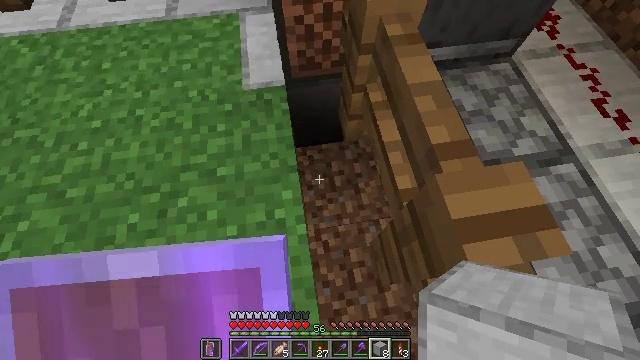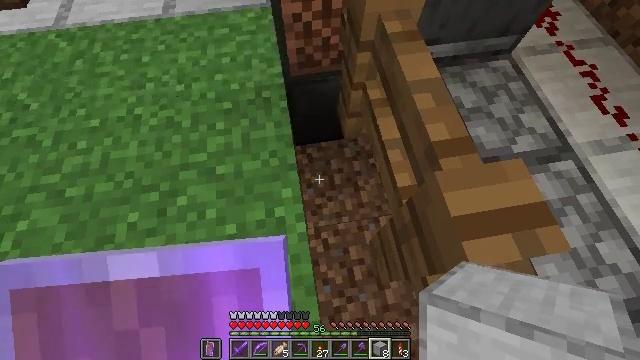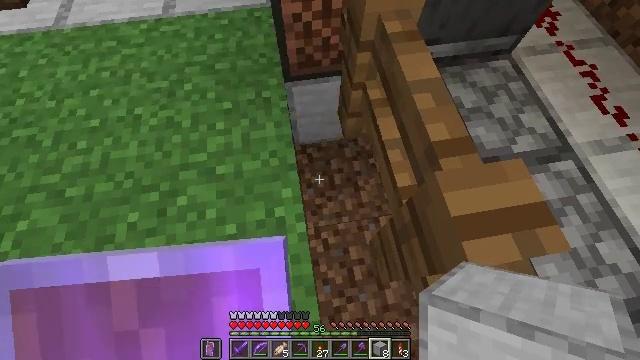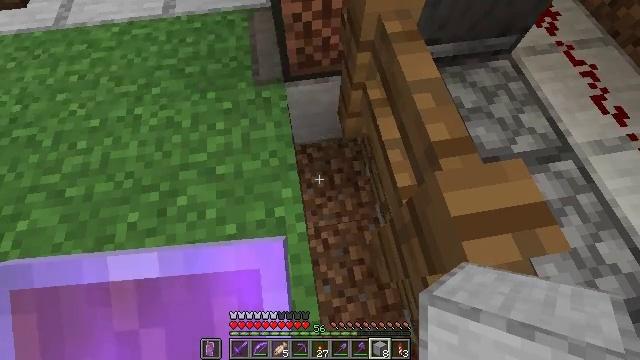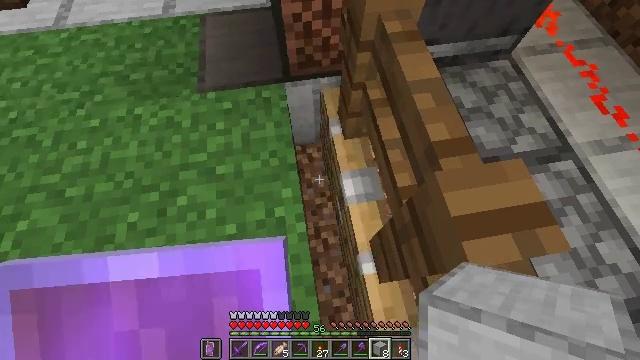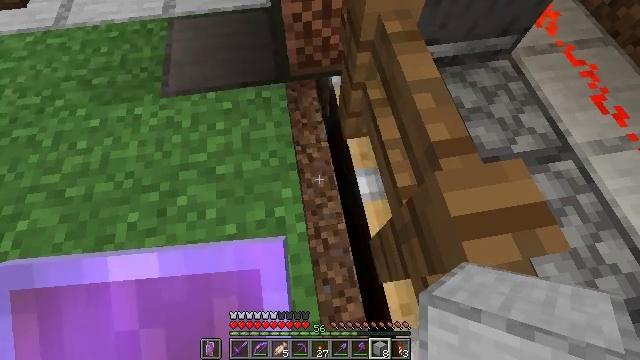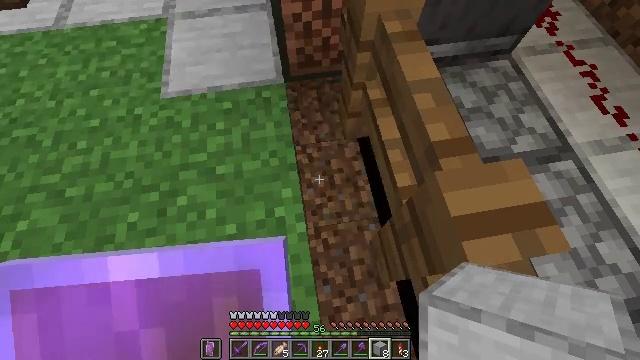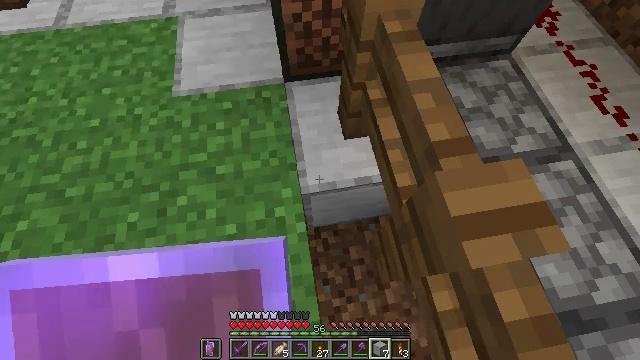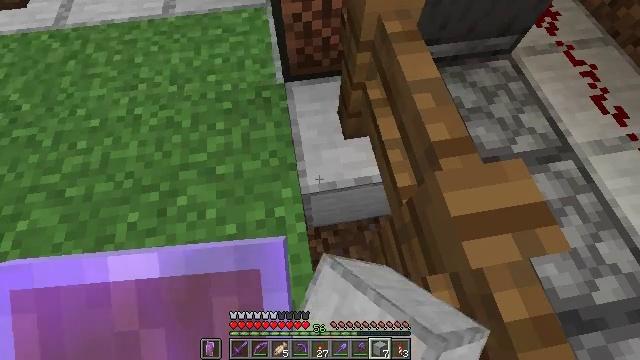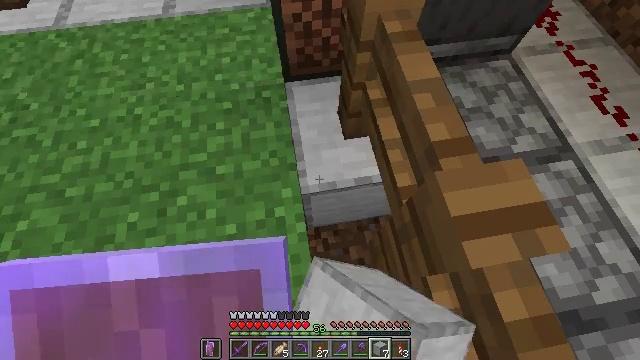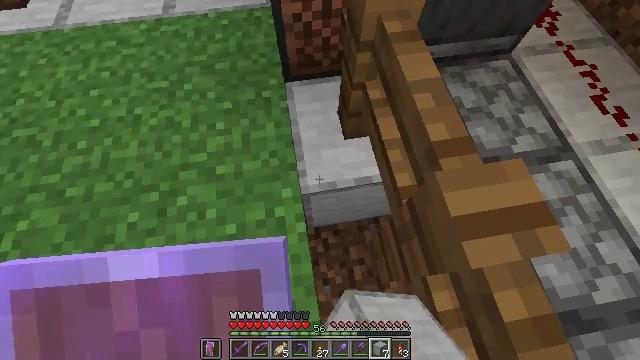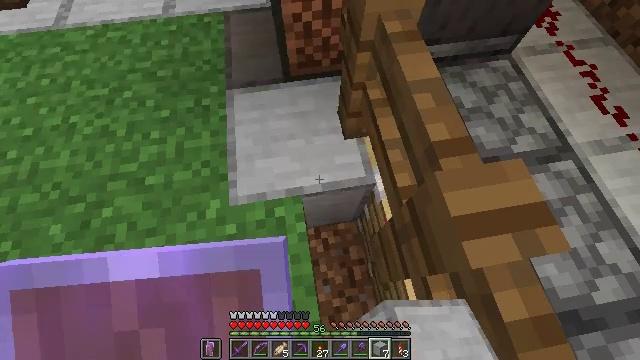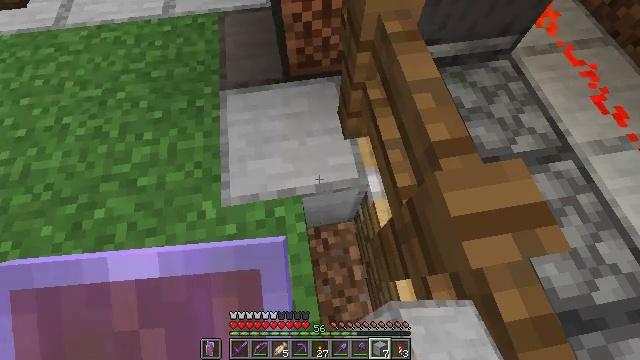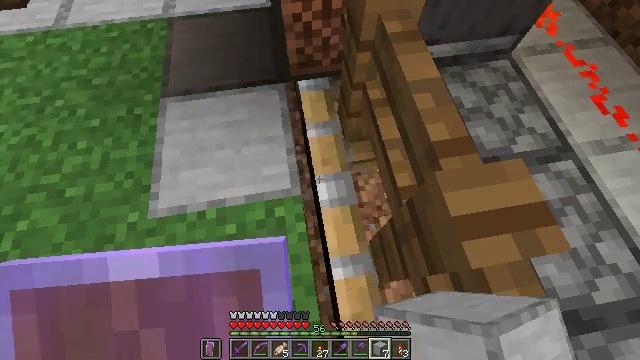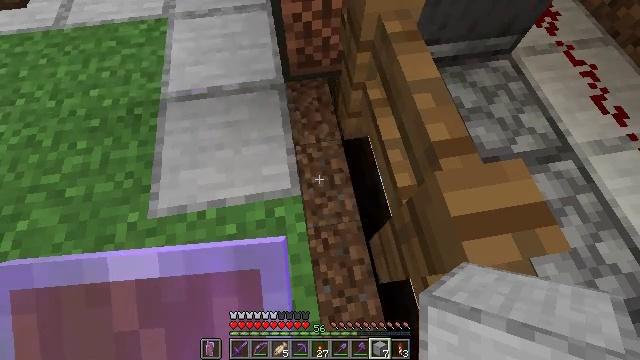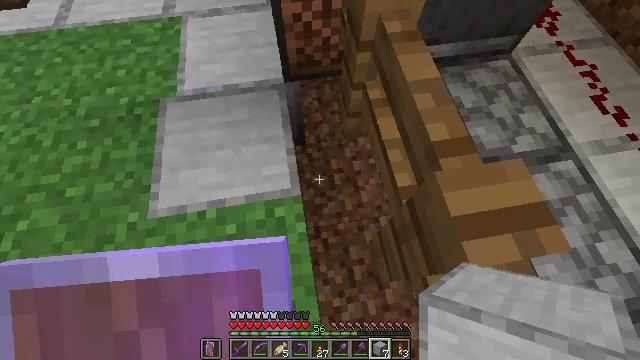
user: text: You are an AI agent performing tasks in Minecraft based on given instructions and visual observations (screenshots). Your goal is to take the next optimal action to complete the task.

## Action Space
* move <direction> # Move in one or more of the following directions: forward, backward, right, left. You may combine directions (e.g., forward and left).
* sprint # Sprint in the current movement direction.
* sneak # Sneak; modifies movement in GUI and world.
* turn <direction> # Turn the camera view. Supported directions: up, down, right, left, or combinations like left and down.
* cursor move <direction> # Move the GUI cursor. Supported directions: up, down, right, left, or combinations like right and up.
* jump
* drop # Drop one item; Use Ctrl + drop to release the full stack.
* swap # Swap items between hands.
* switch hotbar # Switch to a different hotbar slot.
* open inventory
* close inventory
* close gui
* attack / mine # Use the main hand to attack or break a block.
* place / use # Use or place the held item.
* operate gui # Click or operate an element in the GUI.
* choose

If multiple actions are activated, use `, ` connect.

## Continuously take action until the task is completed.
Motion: motion action
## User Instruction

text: Gather redstone wire from the ground.
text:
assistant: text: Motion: no_op
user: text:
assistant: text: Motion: no_op
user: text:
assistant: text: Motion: no_op
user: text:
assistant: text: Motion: no_op
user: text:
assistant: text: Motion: no_op
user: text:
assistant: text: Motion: no_op
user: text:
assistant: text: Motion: use / place
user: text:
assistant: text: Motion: use / place
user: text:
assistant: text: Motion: use / place
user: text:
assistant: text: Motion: no_op
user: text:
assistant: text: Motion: no_op
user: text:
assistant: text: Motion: no_op
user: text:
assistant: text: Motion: no_op
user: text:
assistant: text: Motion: no_op
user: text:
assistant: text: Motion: no_op
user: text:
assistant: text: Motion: no_op
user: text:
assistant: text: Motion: no_op
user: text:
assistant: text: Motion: no_op
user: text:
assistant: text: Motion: no_op
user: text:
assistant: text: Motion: no_op
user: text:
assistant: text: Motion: no_op
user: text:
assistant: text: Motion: no_op
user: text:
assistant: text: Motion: turn down
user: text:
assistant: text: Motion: turn right and down
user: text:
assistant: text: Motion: no_op
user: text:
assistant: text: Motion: no_op
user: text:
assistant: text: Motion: no_op
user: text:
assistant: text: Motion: no_op
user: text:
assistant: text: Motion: no_op
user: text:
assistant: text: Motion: turn right